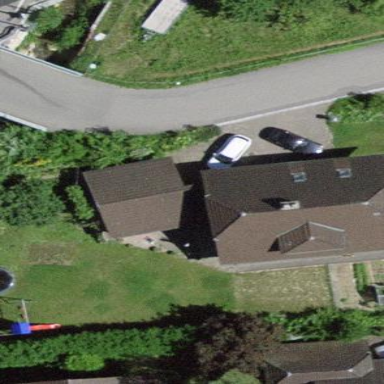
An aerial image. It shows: Residential building with half-hipped roof shape.